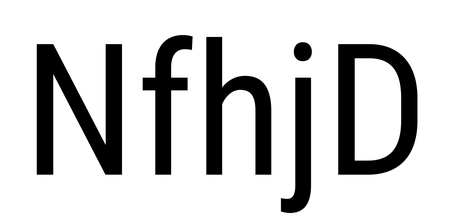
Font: Roboto_Condensed_Regular